Question: What do '_dontEnumPrototype', '_init' and '_setPropertyIsEnumerable' methods of the <URL> class do ?
---
I'm just asking because I noticed how annoying it is to type the beginning of my fields and methods to make code completion do an job. When I hit I expected a list with stuff that I want to be displayed. Instead I get ugly underscored methods that I never use. So now I'm interested what are they for ? Are they important ?
"Goto Declaration" in FlashDevelop (4.2.3 RTM) takes me to '"[model] Object.as"'.

After updating to FlashDevelop 4.6.1.30 the methods are still there.
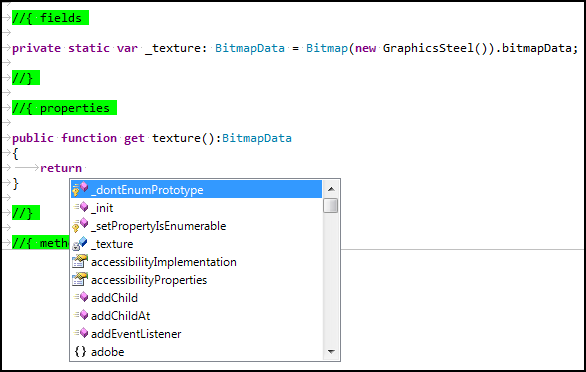
Answer: I'm answering this myself because there is no other article about this like
- - - -
'''
false // to show those methods
true // to hide those methods
'''
Just the solution (to hide those methods) no explanation, sorry.
'[model] Object.as''C:\Program Files (x86)\FlashDevelop\Tools
lexsdk
rameworks\libs\player .5\playerglobal.swc'